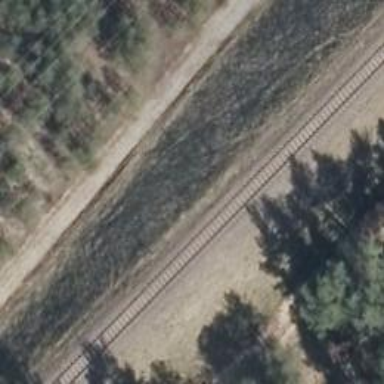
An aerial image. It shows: Railway signal.